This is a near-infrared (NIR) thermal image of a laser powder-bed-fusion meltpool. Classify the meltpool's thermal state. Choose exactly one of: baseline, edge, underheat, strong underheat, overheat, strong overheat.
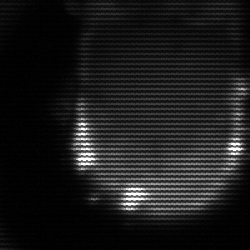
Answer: edge